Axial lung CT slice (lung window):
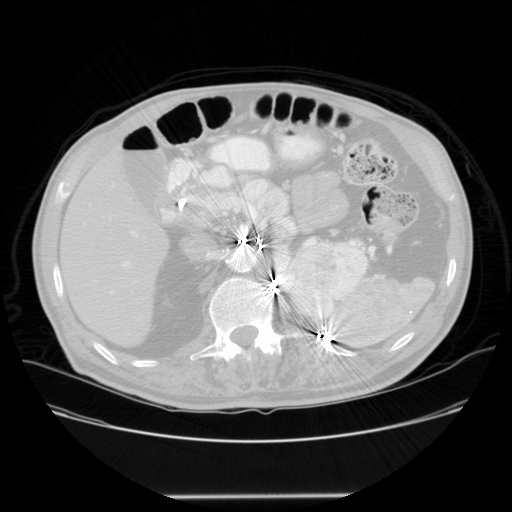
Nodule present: no